Aerial crown-view tile of a tropical tree (Barro Colorado Island, Panama), acquired 20240813:
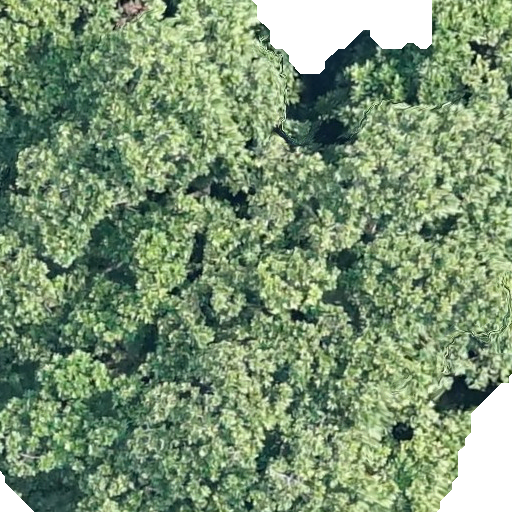
Species: Anacardium excelsum
GBIF accepted scientific name: Anacardium excelsum
Crown area: 477.389 m²